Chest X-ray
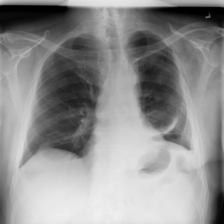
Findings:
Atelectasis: negative
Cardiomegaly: negative
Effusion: negative
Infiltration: negative
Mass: negative
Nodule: negative
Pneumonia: negative
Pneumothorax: negative
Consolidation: negative
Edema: negative
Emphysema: negative
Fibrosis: negative
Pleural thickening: negative
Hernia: negative